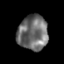
Tissue: skin
Cell type: T cells
Senescence score: 0.2003
Nuclear area (px): 1025
Mean DAPI intensity: 109.912